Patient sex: F
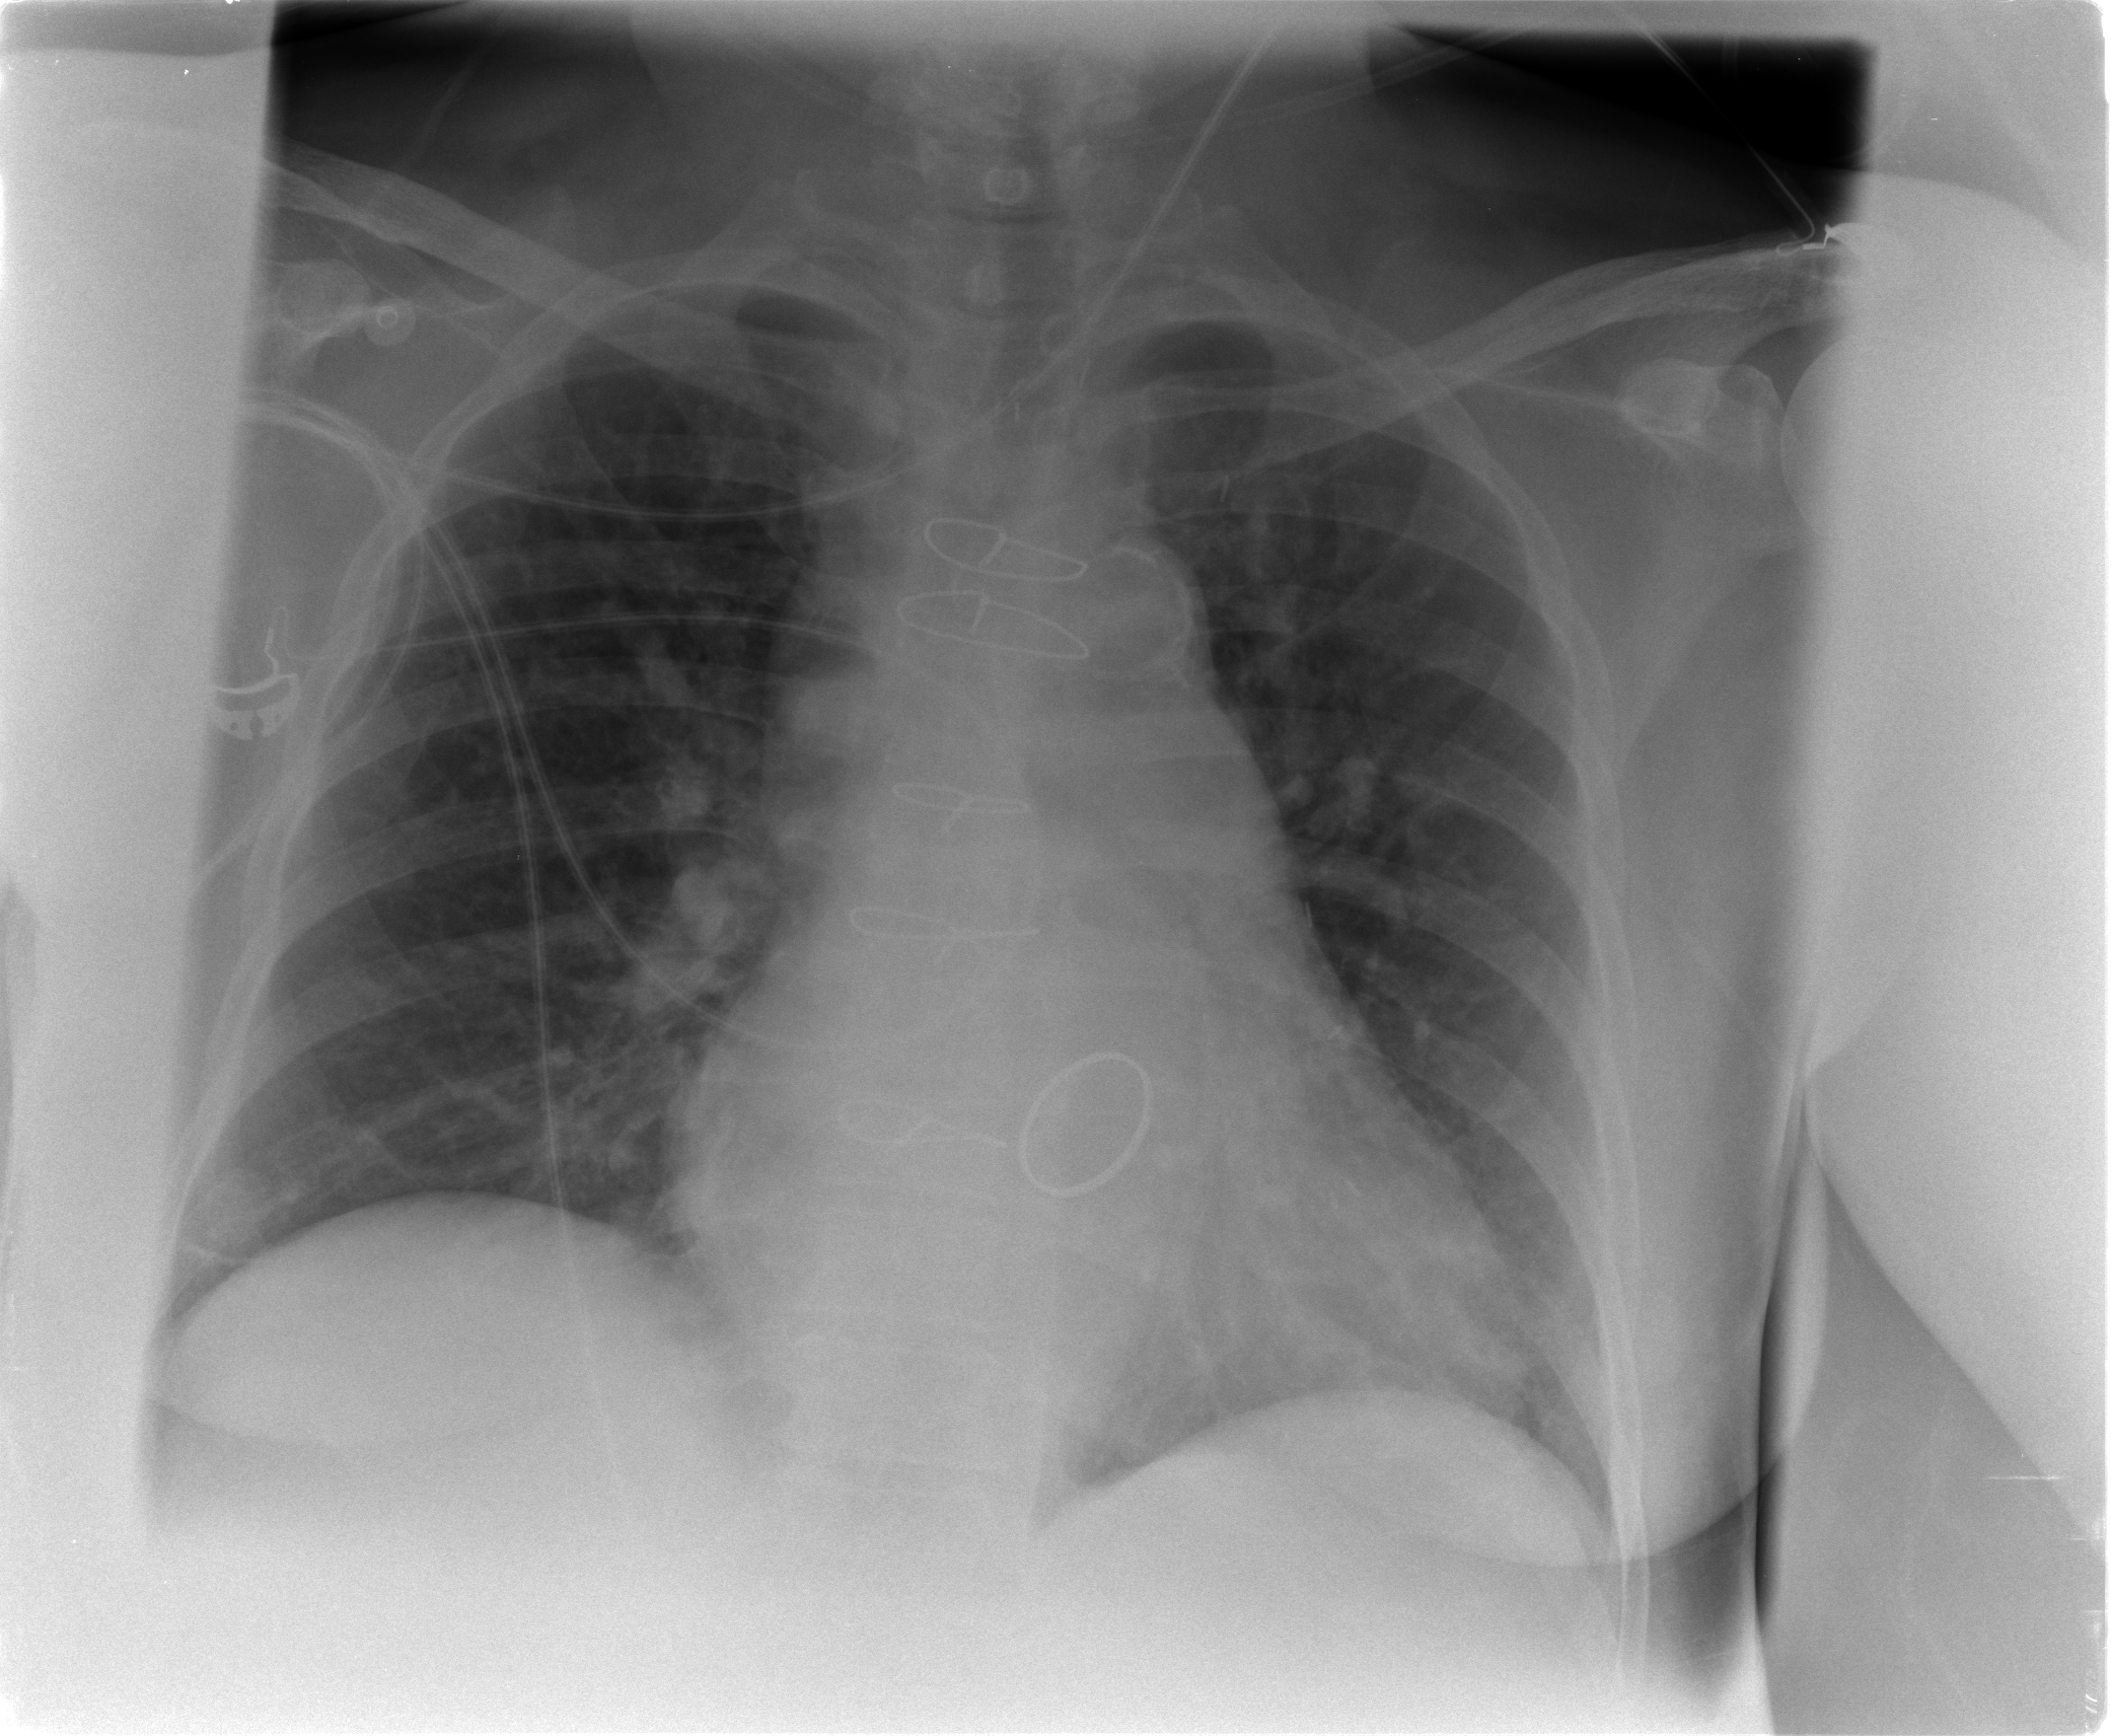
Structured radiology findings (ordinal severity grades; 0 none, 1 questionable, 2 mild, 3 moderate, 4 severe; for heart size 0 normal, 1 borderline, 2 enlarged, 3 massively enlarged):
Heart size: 1
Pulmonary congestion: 2
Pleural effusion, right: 0
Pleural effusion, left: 0
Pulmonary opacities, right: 0
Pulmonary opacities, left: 0
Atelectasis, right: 1
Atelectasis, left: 0